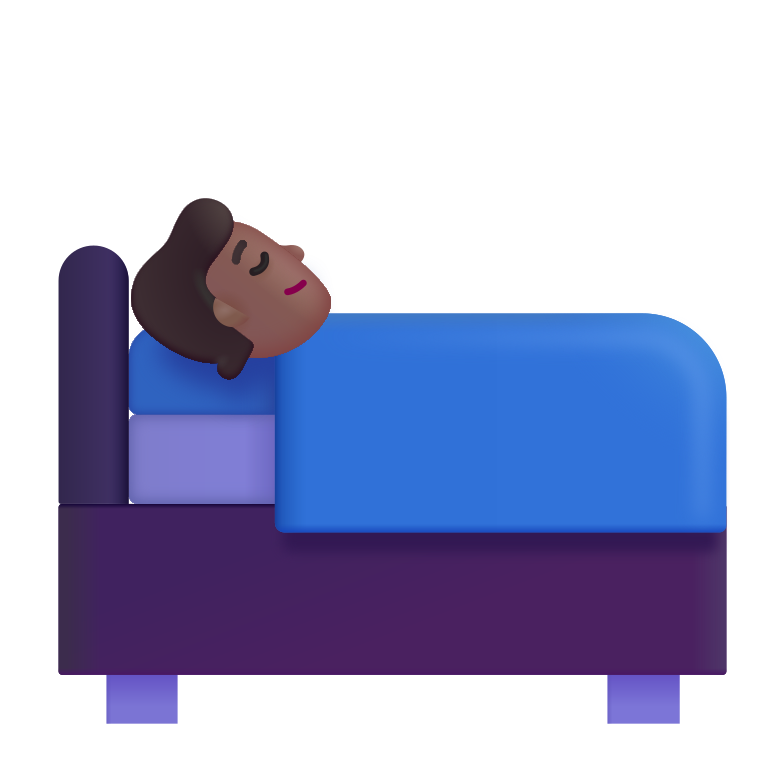
person in bed color  dark